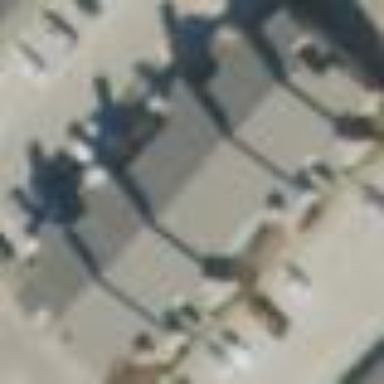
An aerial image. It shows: Image showing building with apartments.